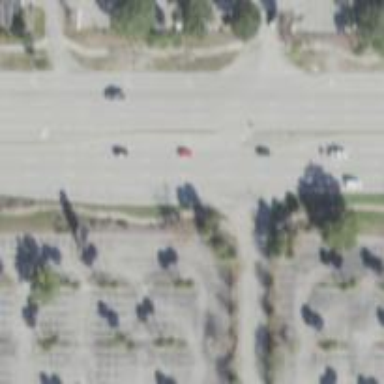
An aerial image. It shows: Trunk link highway with asphalt surface.